Interaction volume radius: 10 \u00c5
Interaction volume height: 30 \u00c5
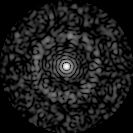
Disorder parameter: 0.8542